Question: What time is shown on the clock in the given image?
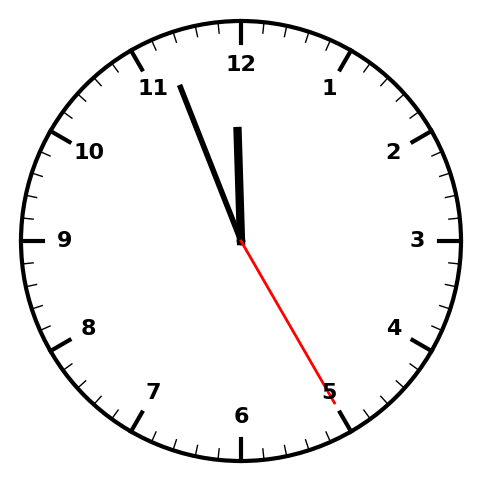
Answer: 11:56:25